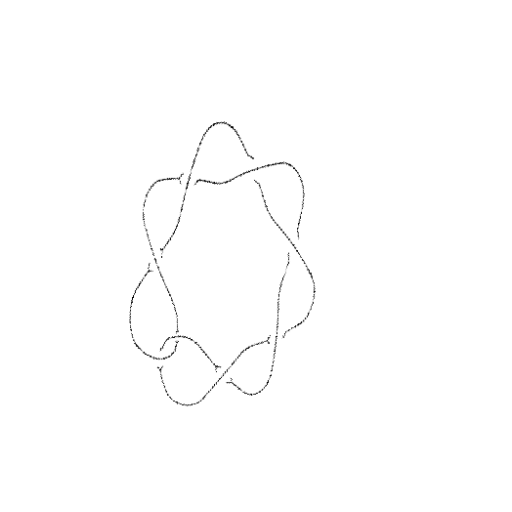
Crossing number: 8